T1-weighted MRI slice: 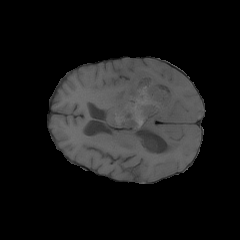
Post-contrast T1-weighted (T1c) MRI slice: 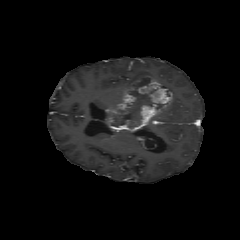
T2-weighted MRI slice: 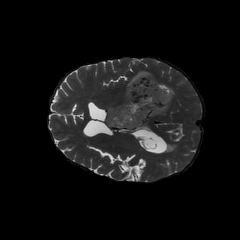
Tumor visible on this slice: yes